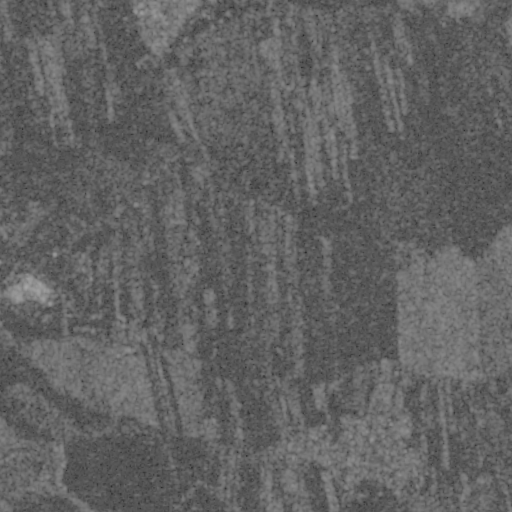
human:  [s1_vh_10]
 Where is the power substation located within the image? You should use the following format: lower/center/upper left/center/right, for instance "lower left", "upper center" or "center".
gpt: The power substation is located in the center left of the image.
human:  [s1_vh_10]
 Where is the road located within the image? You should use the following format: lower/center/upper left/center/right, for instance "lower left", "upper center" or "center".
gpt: There is no road in the image.

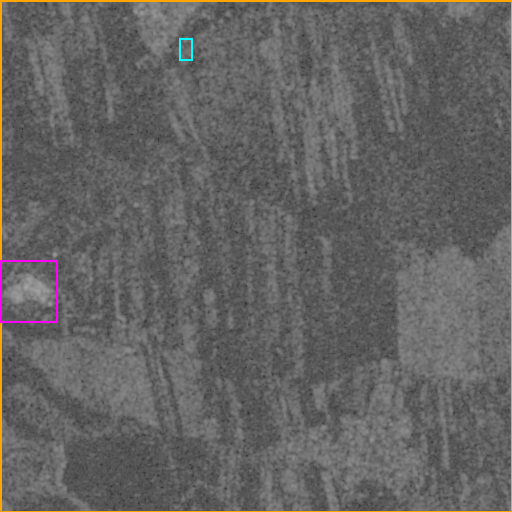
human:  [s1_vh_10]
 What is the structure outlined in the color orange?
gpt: The structure outlined in orange is a crop field.
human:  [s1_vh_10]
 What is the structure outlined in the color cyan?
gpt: The structure outlined in cyan is a park.
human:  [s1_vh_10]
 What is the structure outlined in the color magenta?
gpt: The structure outlined in magenta is a power substation.
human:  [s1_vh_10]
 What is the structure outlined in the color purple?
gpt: There is no purple outline.